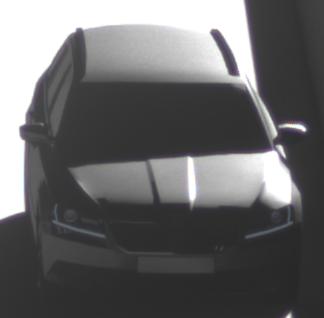
Make: Skoda
Model: Superb Combi 1.4 TSI
Detailed model: Superb (III) Combi
Model produced from: 2015/09
Model produced until: 2018/06
Doors: 5
Color: gray
Road condition: dry road
Daytime: morning or afternoon
Contrast: high contrast